Field crop: tomato
Growth stage: 2
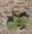
Species: solanum